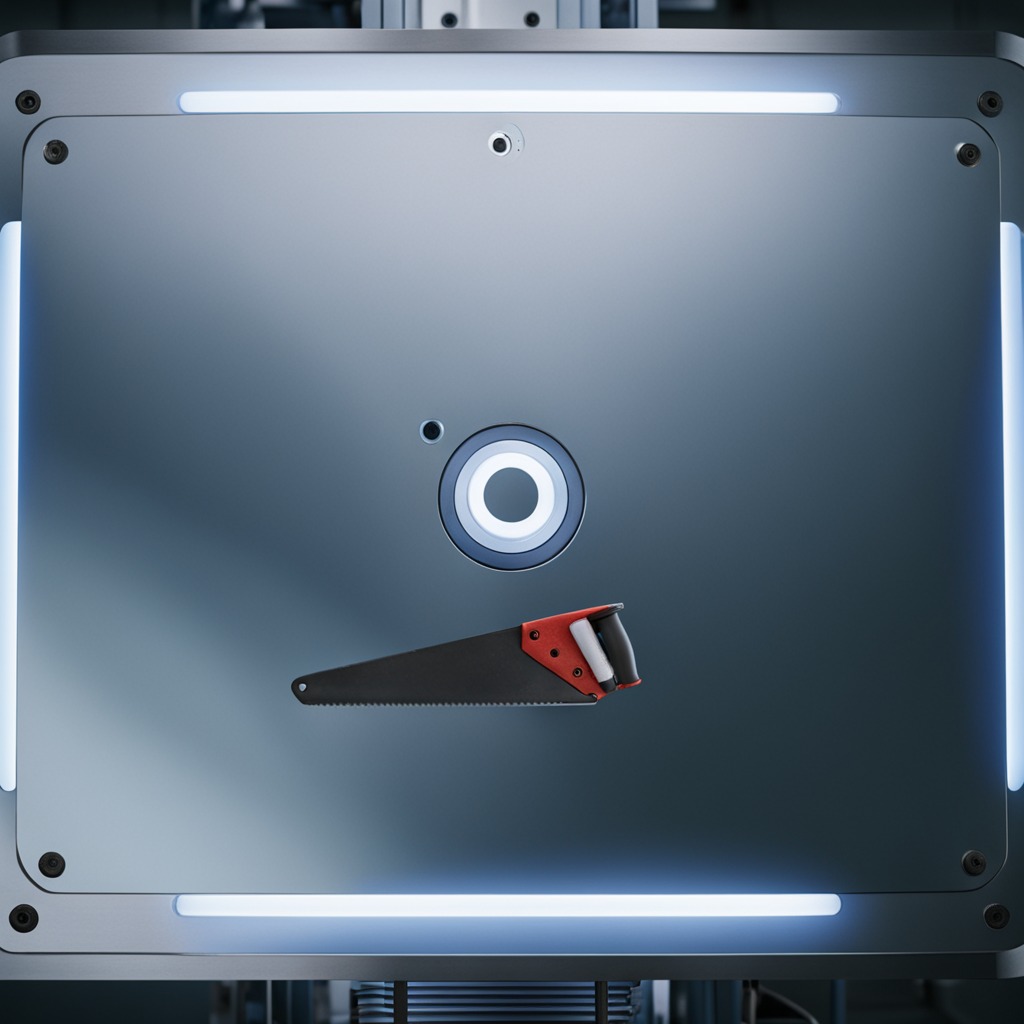
A metal saw is lying on a metal table in a machine shop under fluorescent lights.